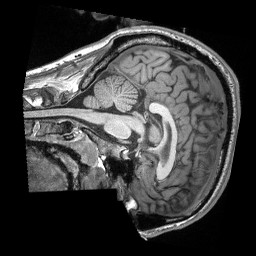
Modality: T1w
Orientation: sagittal
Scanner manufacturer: siemens
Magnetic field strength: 3 T
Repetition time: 2.3 s
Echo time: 0.00308 s